Field crop: maize
Growth stage: 1
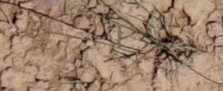
Species: lolium